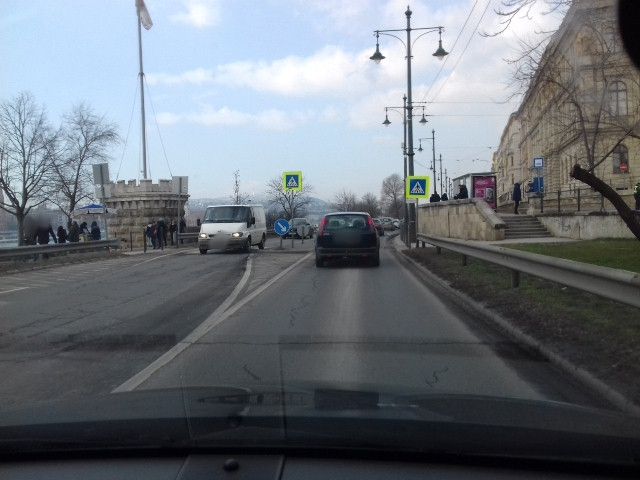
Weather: cloudy
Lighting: day
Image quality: good
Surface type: driving surface
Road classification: secondary
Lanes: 2
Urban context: urban centre
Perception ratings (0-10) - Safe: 6.9, Lively: 5.61, Beautiful: 5, Boring: 7.66, Depressing: 3.75, Wealthy: 4.65